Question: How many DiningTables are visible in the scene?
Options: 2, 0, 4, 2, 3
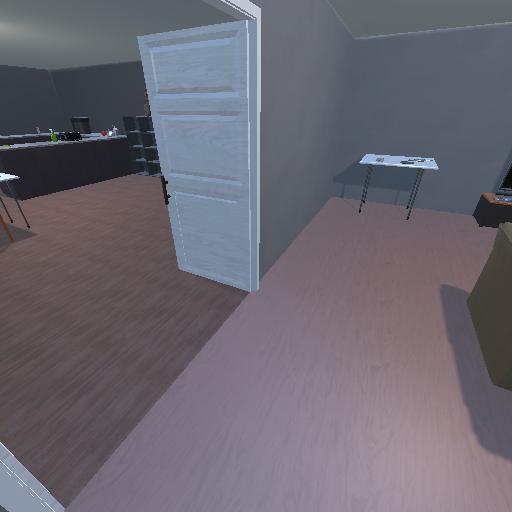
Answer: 2